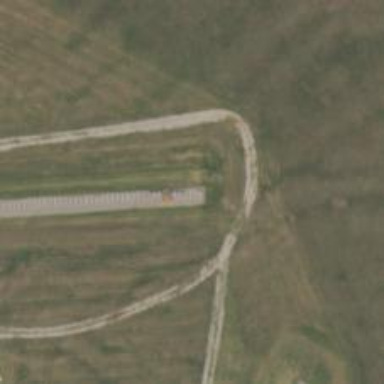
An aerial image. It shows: Tram railway.